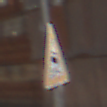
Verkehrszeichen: SchleuderOderRutschgefahr
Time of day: MorningAfternoon
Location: Outdoor (Nature)
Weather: Clear
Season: Summer
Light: Natural